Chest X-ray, AP view. Patient: 44 years old, sex M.
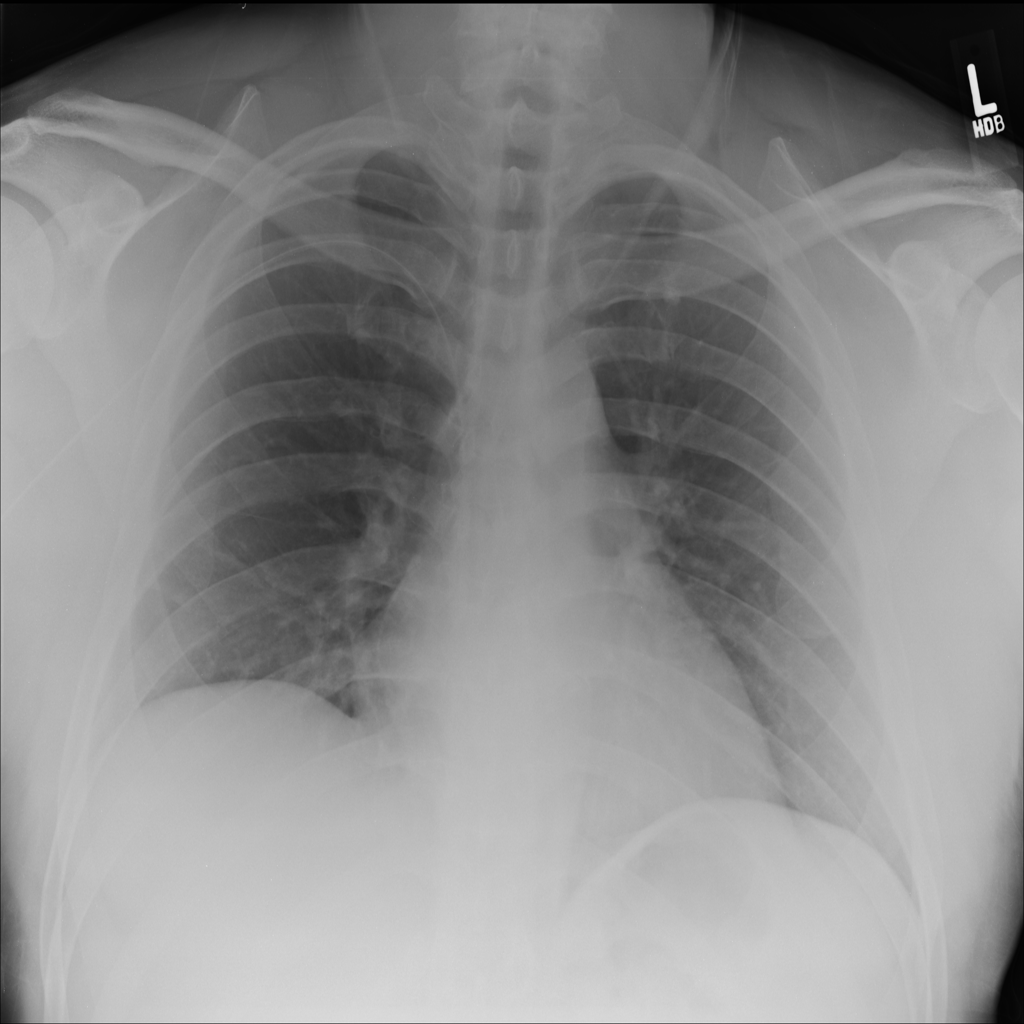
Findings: No Finding